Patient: sex M, age 48
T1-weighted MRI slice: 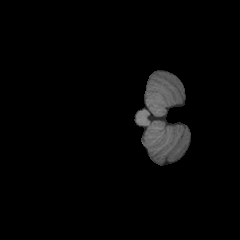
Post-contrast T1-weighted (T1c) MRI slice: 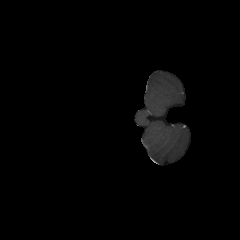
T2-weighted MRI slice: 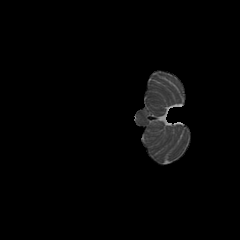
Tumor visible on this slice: no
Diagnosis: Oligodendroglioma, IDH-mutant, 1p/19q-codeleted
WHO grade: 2